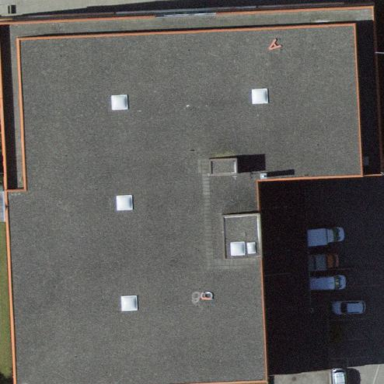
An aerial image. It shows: Warehouse with flat roof.